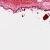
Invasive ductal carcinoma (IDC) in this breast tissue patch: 0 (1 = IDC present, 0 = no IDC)